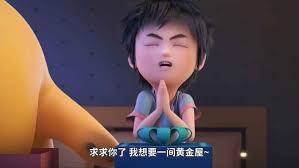
Label: nailong